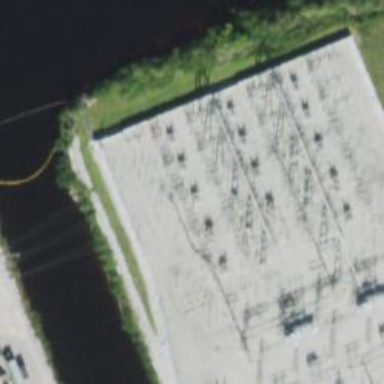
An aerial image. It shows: Switch used for power control.